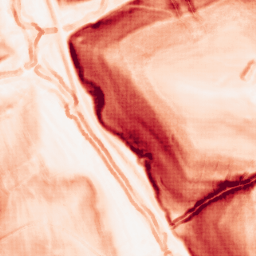
Category: morphological
Decomposition family: morphological_gradient
Decomposition parameters: size: 3
shape: disk
Upsampling method: sinc_blackman
Upsampling parameters: scale: 4
kernel_size: 8
Upsampling scale: 4